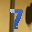
Label: 7